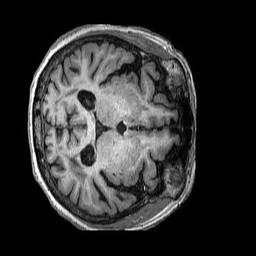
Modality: T1w
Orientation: axial
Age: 86
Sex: female
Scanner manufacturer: philips
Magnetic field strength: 3 T
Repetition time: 0.006655 s
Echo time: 0.003014 s